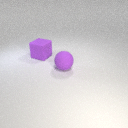
large purple rubber cube behind large purple rubber sphere